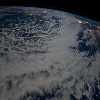
Label: cloud